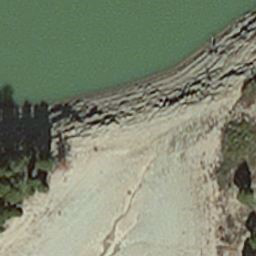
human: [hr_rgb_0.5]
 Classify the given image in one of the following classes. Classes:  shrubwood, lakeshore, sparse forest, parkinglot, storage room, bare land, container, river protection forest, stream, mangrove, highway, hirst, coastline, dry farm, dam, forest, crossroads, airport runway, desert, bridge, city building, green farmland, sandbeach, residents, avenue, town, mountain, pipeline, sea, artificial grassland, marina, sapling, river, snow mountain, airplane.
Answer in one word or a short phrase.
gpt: hirst